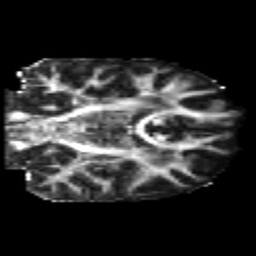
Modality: FA
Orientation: coronal
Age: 21
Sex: female
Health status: healthy
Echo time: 0.074 s